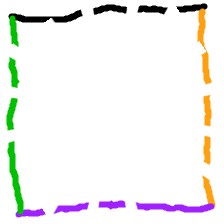
Shape: square